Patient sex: F
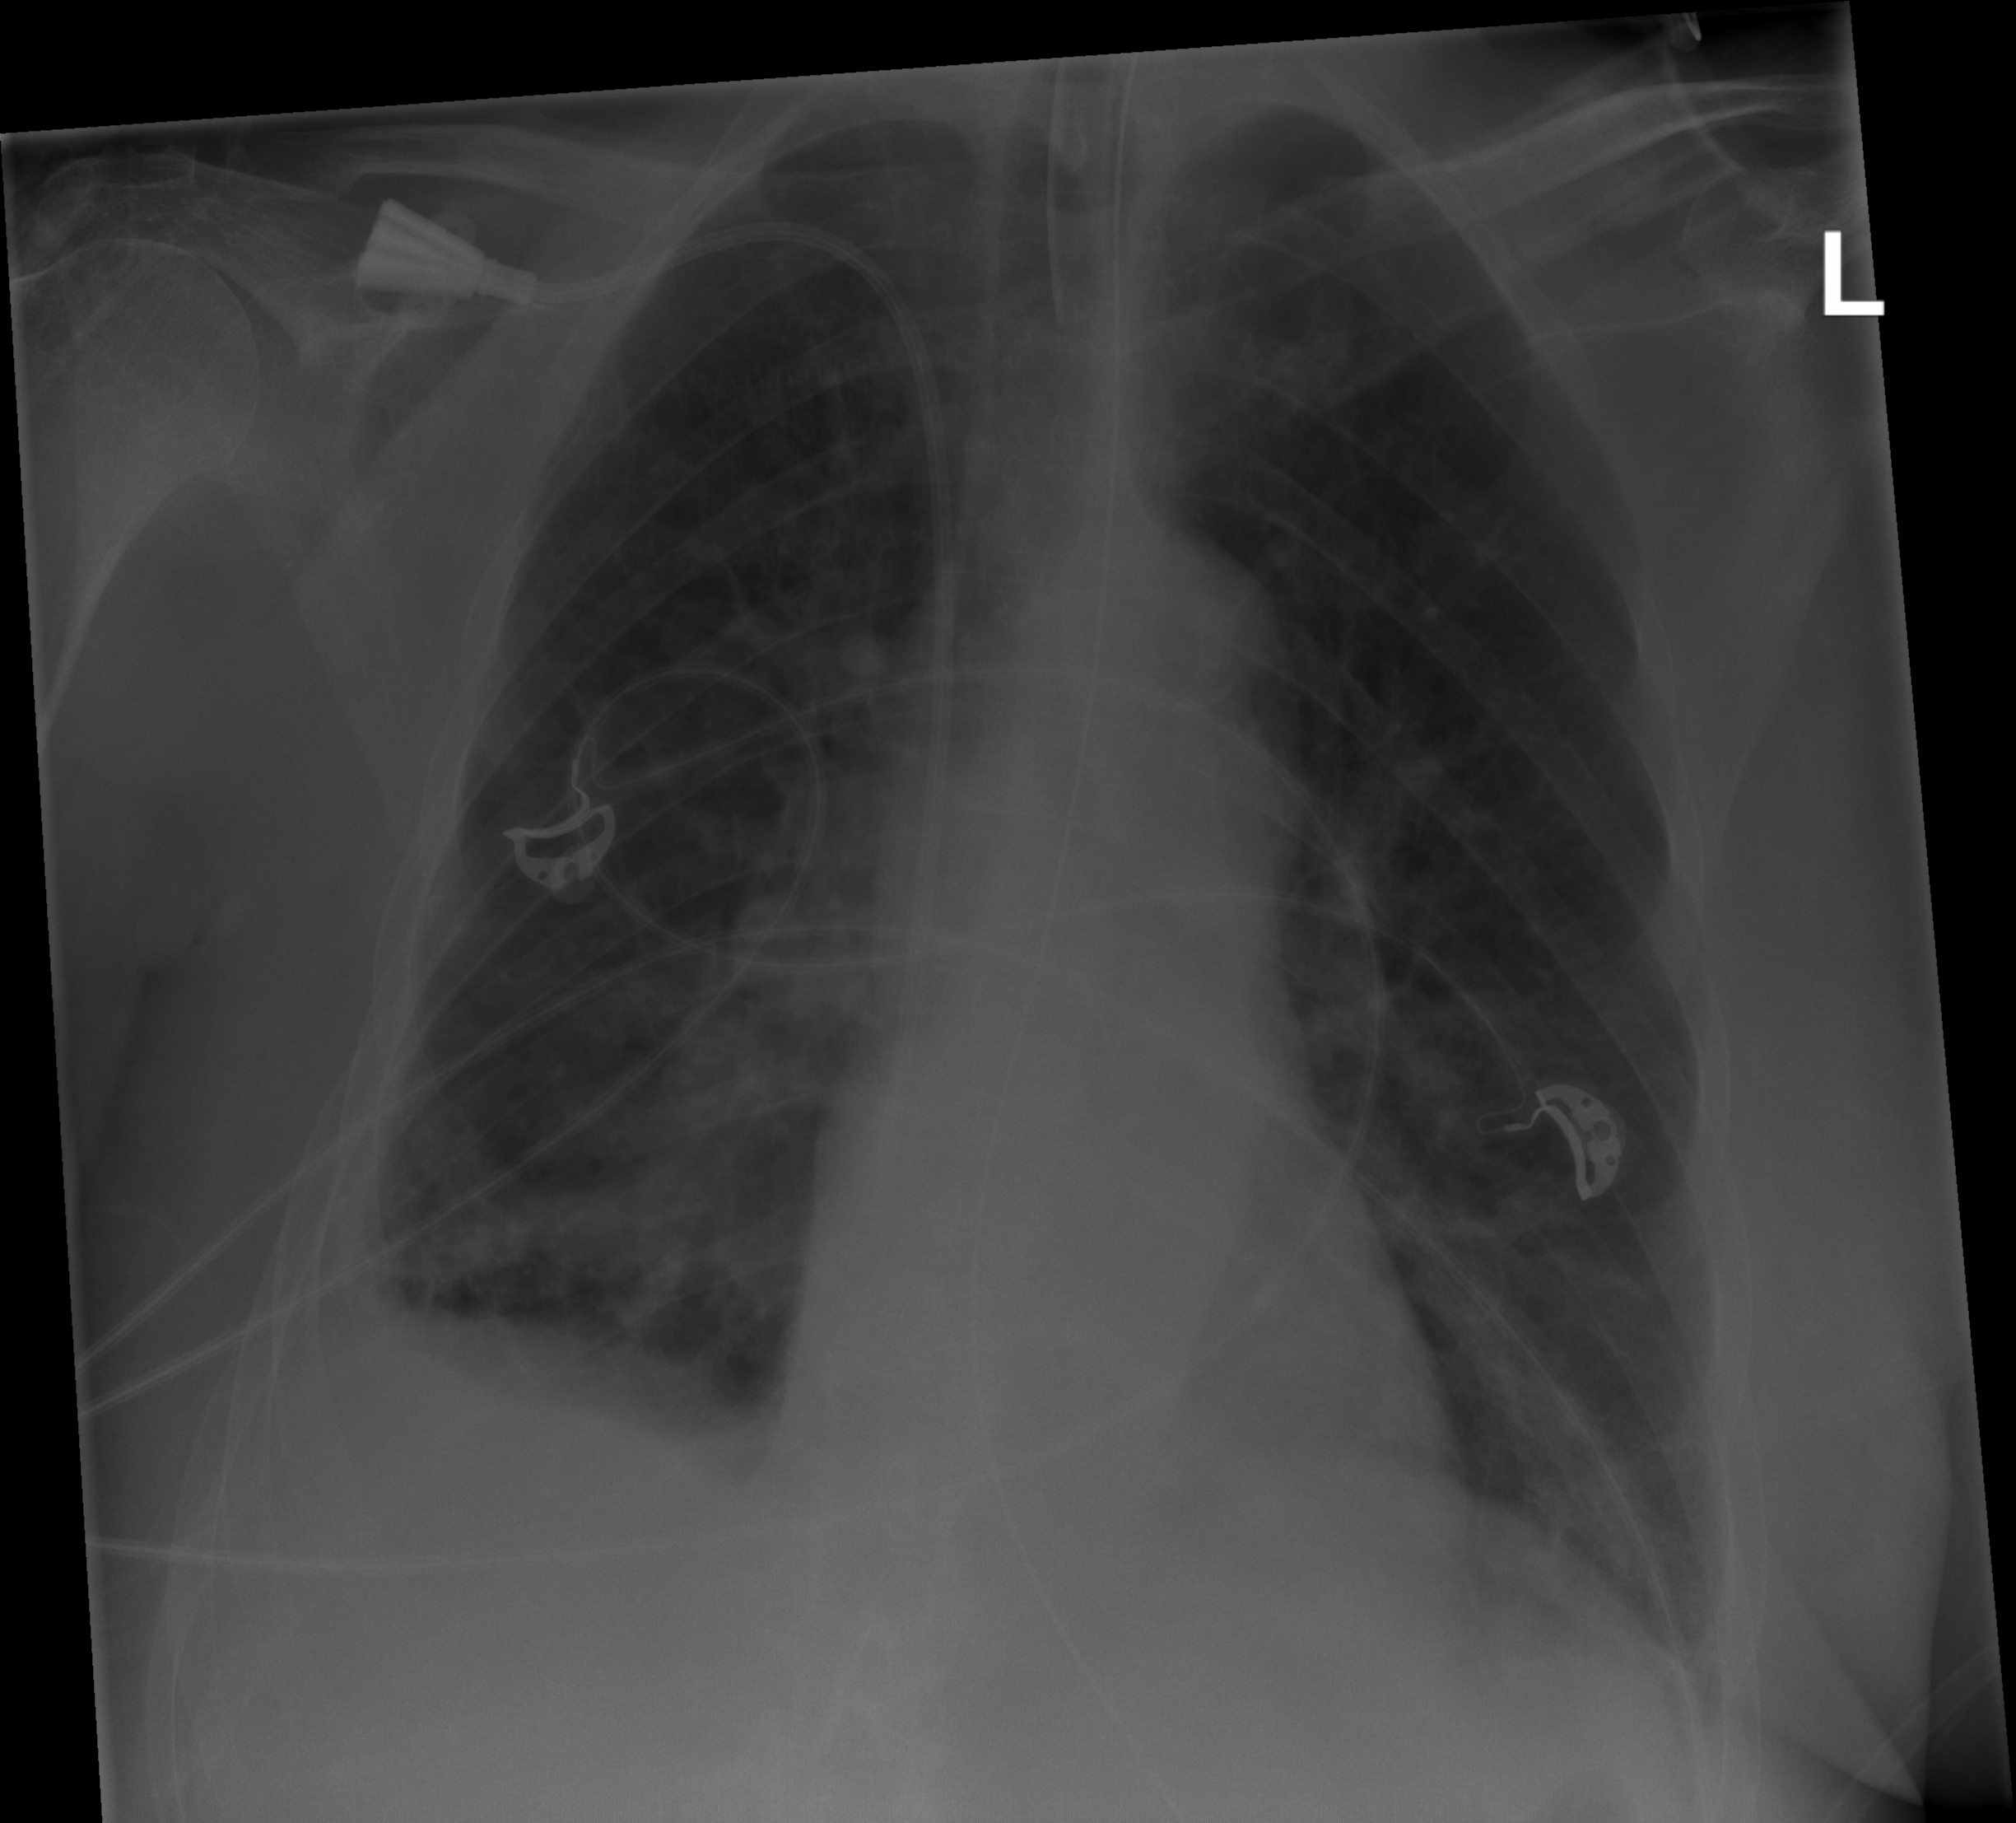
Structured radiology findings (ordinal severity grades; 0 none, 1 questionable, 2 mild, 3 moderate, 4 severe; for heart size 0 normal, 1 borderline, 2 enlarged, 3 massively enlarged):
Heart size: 0
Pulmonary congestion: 0
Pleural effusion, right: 2
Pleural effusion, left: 0
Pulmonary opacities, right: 2
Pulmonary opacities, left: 1
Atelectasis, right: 0
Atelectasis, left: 0